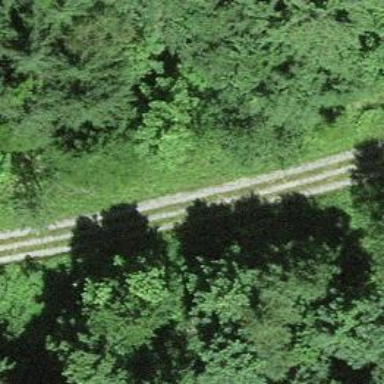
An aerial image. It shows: Gravel track with grade2 quality.